Question: I recently set up RESTEasy on Tomcat 7. We do not use Maven. I mention this early on, because all of the answers I've found to my question to date suggest adding a reference to the pom.xml. Adding references to my project, so far, hasn't solved my problem (but, maybe I'm missing something).
At this point, I'm just trying to recreate the out-of-the-box examples I've seen online where I should be able to correctly annotate a POJO, and return it as JSON using RESTEasy, assuming I have my build configured correctly. My build references:
'''
- jackson.core.asl
- jackson.jaxrs
- jackson.mapper.asl
'''
and all the required RESTEasy jars. In fact, I can successfully obtain the JSON I want from a GET if I return a Response (as in the example I found here: <URL>. Of course, that's not using Jackson through RESTEasy, at all.
Whenever I try to return an object, however, of any kind, I get:
-
I'm not sure what I'm doing wrong, as all the answers I can find suggest that what I need to do is make sure that jackson is correctly referenced---which, from all I can tell, it is. Below is the relevant portion of my web.xml.
'''
<listener>
<listener-class>
org.jboss.resteasy.plugins.server.servlet.ResteasyBootstrap
</listener-class>
</listener>
<servlet>
<servlet-name>Resteasy</servlet-name>
<servlet-class>org.jboss.resteasy.plugins.server.servlet.HttpServletDispatcher</servlet-class>
<init-param>
<param-name>javax.ws.rs.Application</param-name>
<param-value>rest_services.RootRestService</param-value>
</init-param>
</servlet>
<servlet-mapping>
<servlet-name>Resteasy</servlet-name>
<url-pattern>/services/*</url-pattern>
</servlet-mapping>
<context-param>
<param-name>resteasy.scan</param-name>
<param-value>true</param-value>
</context-param>
<context-param>
<param-name>resteasy.servlet.mapping.prefix</param-name>
<param-value>/services</param-value>
</context-param>
'''
Here is my Service method:
'''
@GET
@Path("/getTables")
@Produces(MediaType.APPLICATION_JSON)
public List<MyTable> getTables() {
...
}
'''
Here is the class it's returning:
'''
@XmlRootElement
public final class MyTable {
...
}
'''
Here are the classes I added to my classpath (and a few others)
:
Any help is greatly appreciated.
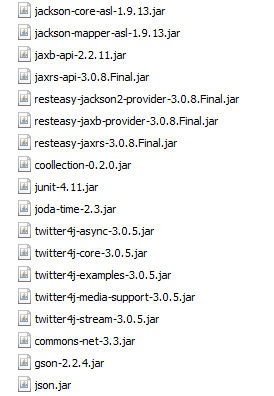
Answer: I was never able to get Jackson working, but I switched to Jettison, and all works fine. This is good enough for me, for now.